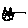
Label: cat